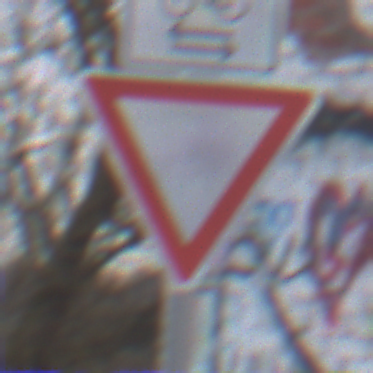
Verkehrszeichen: VorfahrtGewaehren
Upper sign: RichtungsangabeDurchPfeile9
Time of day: MorningAfternoon
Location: Outdoor (Suburban)
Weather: Overcast
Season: NotSpecified
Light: Natural